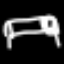
Label: bed